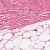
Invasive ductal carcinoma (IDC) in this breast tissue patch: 0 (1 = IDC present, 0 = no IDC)